Question: Primefaces 3.5
When I set 'p:dataTable' in 'p:panel', panel cannot display compatible width.
Problem is 'table width' is larger than 'panel width' as below capture image.

If I remove 'p:layout', it is ok.
I would like to get 'panel with' lager than 'table width'. Can it solve by using 'jQuery'?
panel.xhtml
'''
<html xmlns="http://www.w3.org/1999/xhtml"
xmlns:ui="http://java.sun.com/jsf/facelets"
xmlns:h="http://java.sun.com/jsf/html"
xmlns:f="http://java.sun.com/jsf/core"
xmlns:p="http://primefaces.org/ui">
<h:head>
</h:head>
<h:body>
<p:layout fullPage="true">
<p:layoutUnit position="west" size="260">
left
</p:layoutUnit>
<p:layoutUnit position="north" size="50">
header
</p:layoutUnit>
<p:layoutUnit position="center" resizable="true">
<h:form enctype="multipart/form-data">
<p:panel header="Vehicle Information" id="vehicleInfoWizardPanel">
<p:dataTable id="vehicleTable">
<p:column headerText="Sr. No">
</p:column>
<p:column headerText="Registration No">
</p:column>
<p:column headerText="Model">
</p:column>
<p:column headerText="Engine No">
</p:column>
<p:column headerText="Chassis No">
</p:column>
<p:column headerText="Cubic Capacity">
</p:column>
<p:column headerText="Seating">
</p:column>
<p:column headerText="Weight (Ton)">
</p:column>
<p:column headerText="Sum Insured">
</p:column>
<p:column headerText="Product Type">
</p:column>
<p:column headerText="Add On">
</p:column>
<p:column headerText="Period (Month)">
</p:column>
<p:column headerText="Manufacture">
</p:column>
<p:column headerText="Type Of Body">
</p:column>
</p:dataTable>
</p:panel>
</h:form>
</p:layoutUnit>
<p:layoutUnit position="east" size="260">
Right
</p:layoutUnit>
<p:layoutUnit position="south" size="40">
footer
</p:layoutUnit>
</p:layout>
</h:body>
</html>
'''
Even if I take panel width by jquery, it is always return 'null'.
'''
var width = $("#vehicleInfoWizardPanel").width();
alert(width);
'''
But, I get amazing point. If I remove 'h:form', everything is ok without using jquery.
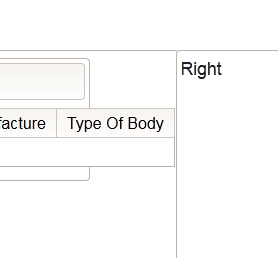
Answer: If you look closely, the width is already at 100%. The panel's width is relative to its enclosing container. You would need to increase the width size to get the desired result. You could do this by using the 'style' attribute of 'p:panel' like so
'''
<p:panel style="width: 200%" header="Vehicle Information" id="vehicleInfoWizardPanel">
'''
You could also override PrimeFaces CSS class '.ui-panel'. You might find this link useful
<URL>